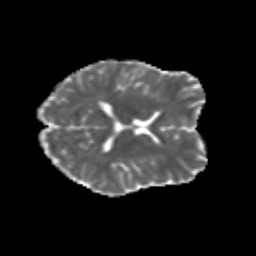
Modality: MD
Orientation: axial
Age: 25
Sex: female
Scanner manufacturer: siemens
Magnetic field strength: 3 T
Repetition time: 3.5 s
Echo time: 0.113 s